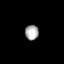
Tissue: lung
Cell type: Epithelial cells
Senescence score: 0.2025
Nuclear area (px): 194
Mean DAPI intensity: 174.211